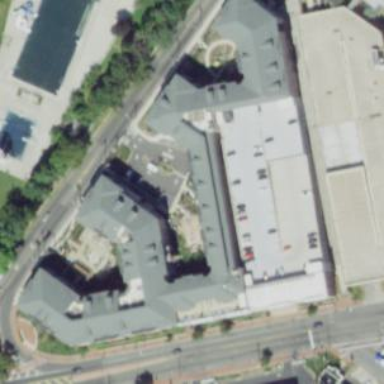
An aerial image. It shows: Image showing building with apartments.